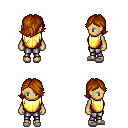
a pixel art fantasy rpg character, female body template, human, tanned skin, gold chest armor, metal pants, brunette swoop hairstyle, white slippers, four views (front, back, left, right), 2x2 character sprite sheet, small pixel art, hard edges, no anti-aliasing